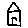
Label: house